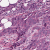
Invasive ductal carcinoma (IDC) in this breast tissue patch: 0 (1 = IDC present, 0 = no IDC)